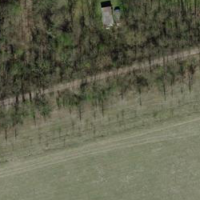
EUNIS habitat code: 52
Species observed at this site:
Stellaria media